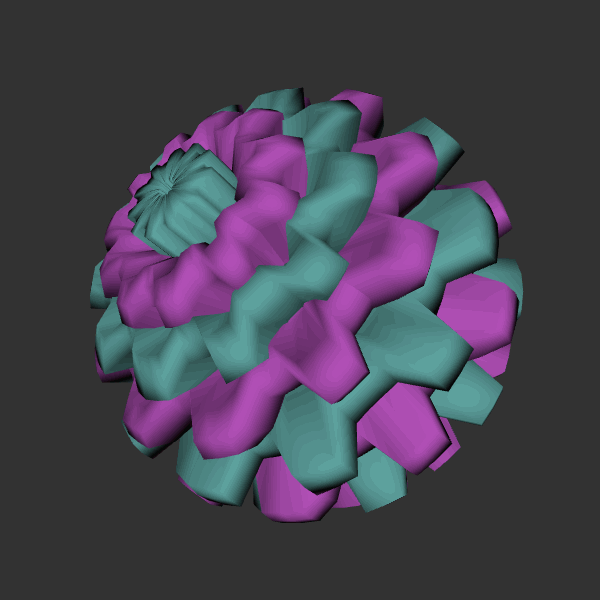
Background: dark